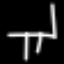
Label: chair